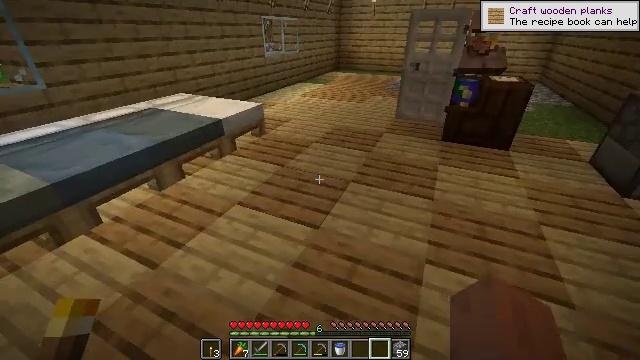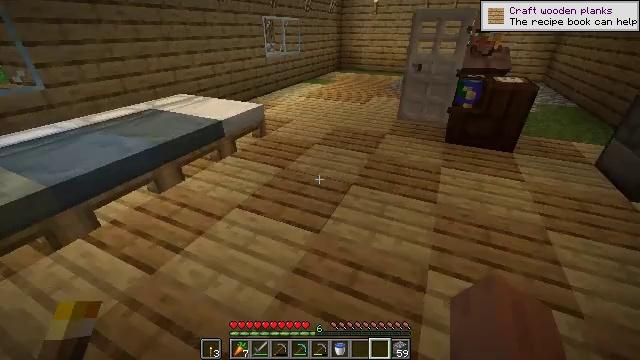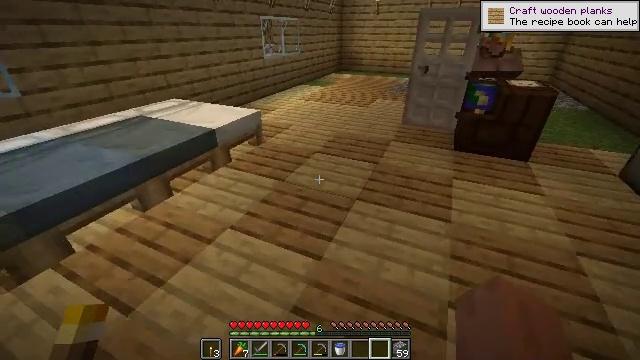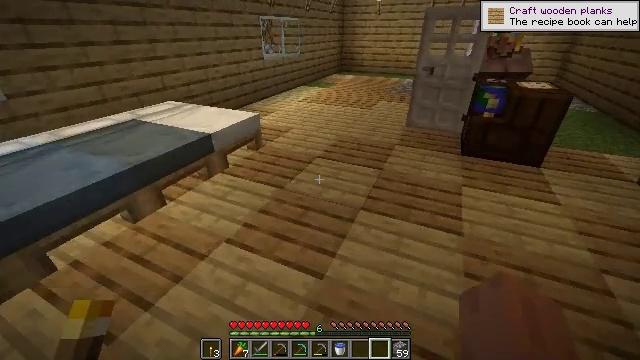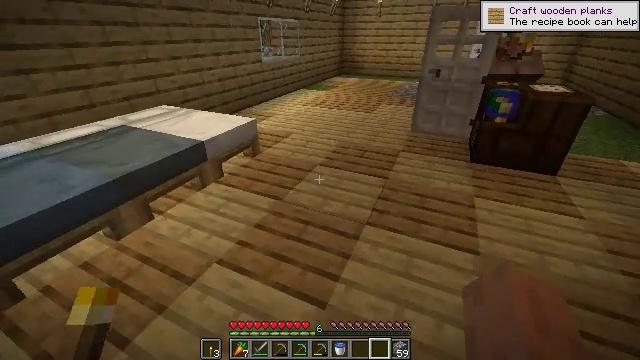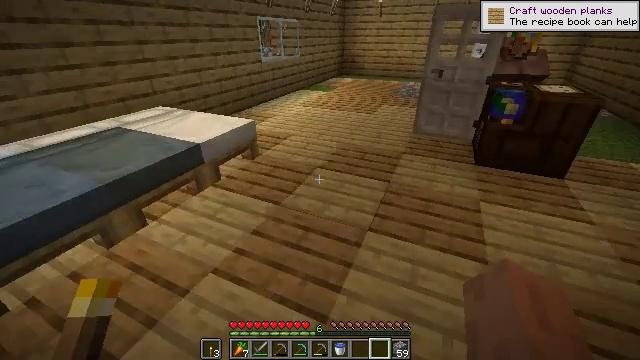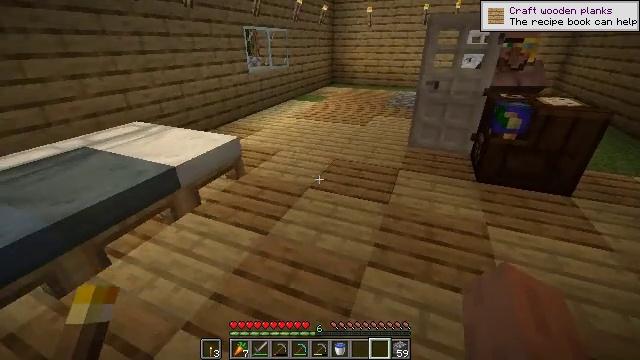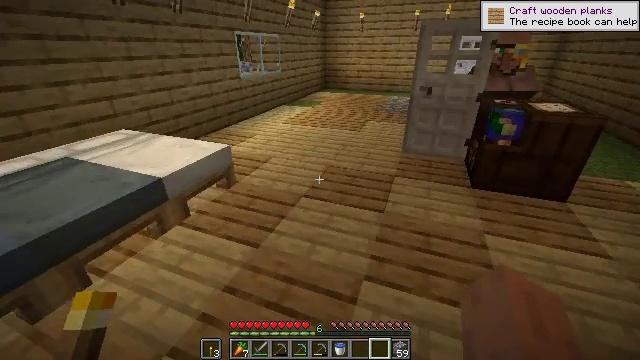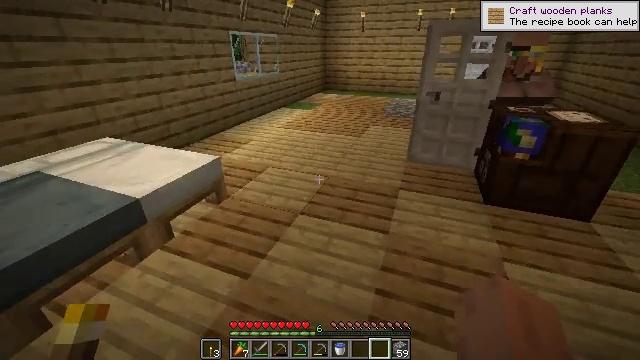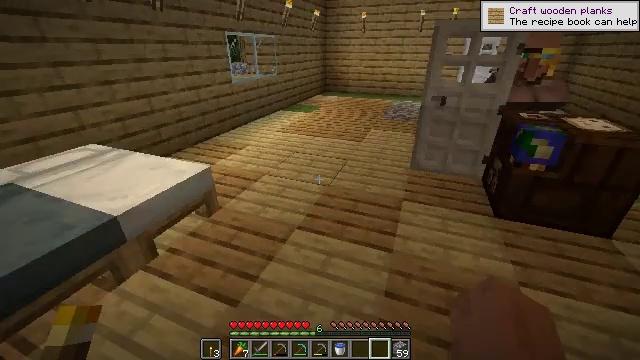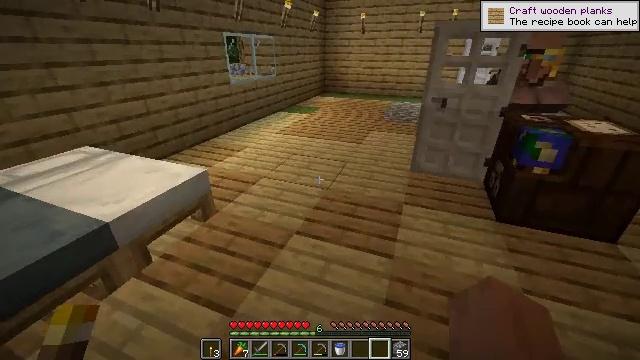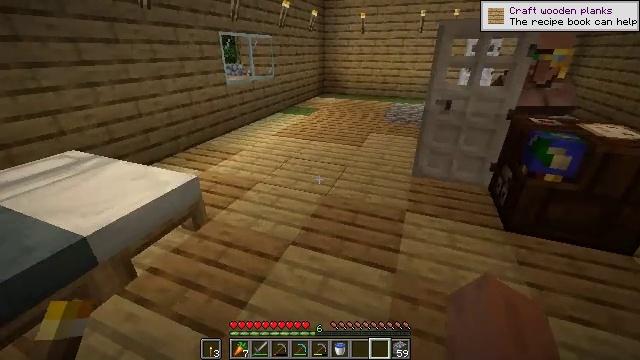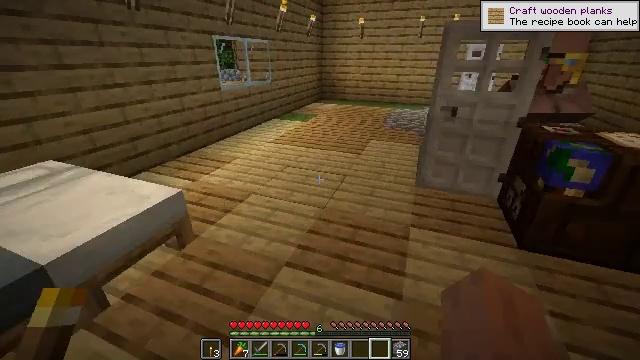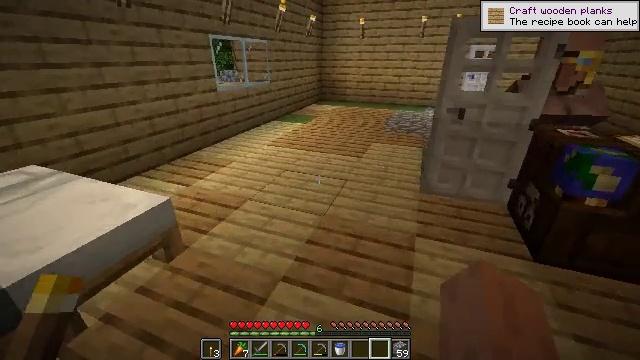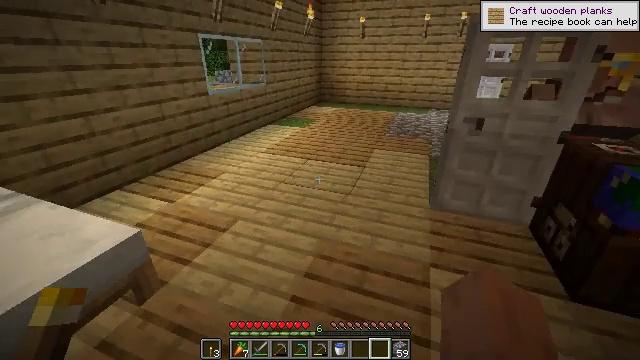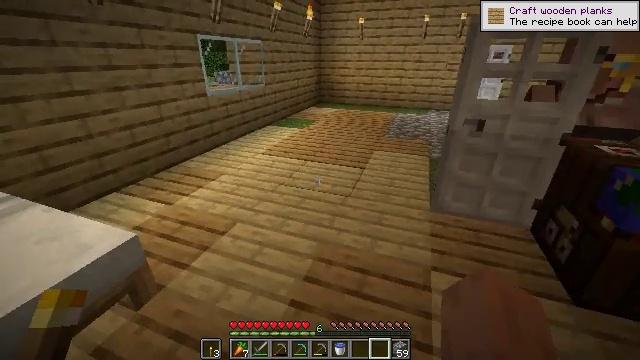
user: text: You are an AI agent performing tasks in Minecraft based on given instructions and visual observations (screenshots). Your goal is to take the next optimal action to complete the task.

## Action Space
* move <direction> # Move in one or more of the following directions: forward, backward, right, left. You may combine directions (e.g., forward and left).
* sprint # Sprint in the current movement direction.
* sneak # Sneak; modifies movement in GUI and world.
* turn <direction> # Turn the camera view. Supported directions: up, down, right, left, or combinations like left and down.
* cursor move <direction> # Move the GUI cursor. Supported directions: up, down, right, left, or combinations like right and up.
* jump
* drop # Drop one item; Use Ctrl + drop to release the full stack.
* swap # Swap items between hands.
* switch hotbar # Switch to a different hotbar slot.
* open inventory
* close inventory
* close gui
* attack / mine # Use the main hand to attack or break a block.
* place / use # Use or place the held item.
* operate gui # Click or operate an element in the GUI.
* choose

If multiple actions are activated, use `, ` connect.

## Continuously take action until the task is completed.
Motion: motion action
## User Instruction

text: Use diamonds and a stick to craft a diamond sword.
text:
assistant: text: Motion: move forward
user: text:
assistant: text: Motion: move forward
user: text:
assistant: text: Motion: move forward
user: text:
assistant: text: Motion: move forward
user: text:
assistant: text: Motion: move forward
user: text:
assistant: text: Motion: move forward, turn right and up
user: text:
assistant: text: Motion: move forward, turn right
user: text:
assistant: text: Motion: move forward
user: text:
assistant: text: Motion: move forward
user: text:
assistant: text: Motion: move forward
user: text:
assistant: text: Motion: move forward
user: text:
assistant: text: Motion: move forward
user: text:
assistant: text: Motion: move forward
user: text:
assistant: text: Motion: move forward
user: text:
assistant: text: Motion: move forward
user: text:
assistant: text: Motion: move forward
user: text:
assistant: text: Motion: move forward
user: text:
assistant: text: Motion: move forward
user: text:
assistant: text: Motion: move forward
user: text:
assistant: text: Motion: move forward
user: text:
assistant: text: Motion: move forward
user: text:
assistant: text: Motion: move forward
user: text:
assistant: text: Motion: move forward
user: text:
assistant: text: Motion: move forward
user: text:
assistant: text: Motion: move forward
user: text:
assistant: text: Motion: move forward
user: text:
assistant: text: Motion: move forward
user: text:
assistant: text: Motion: move forward
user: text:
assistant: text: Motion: move forward
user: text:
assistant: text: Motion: move forward, turn right and up